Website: home-depot
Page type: customer-info-address
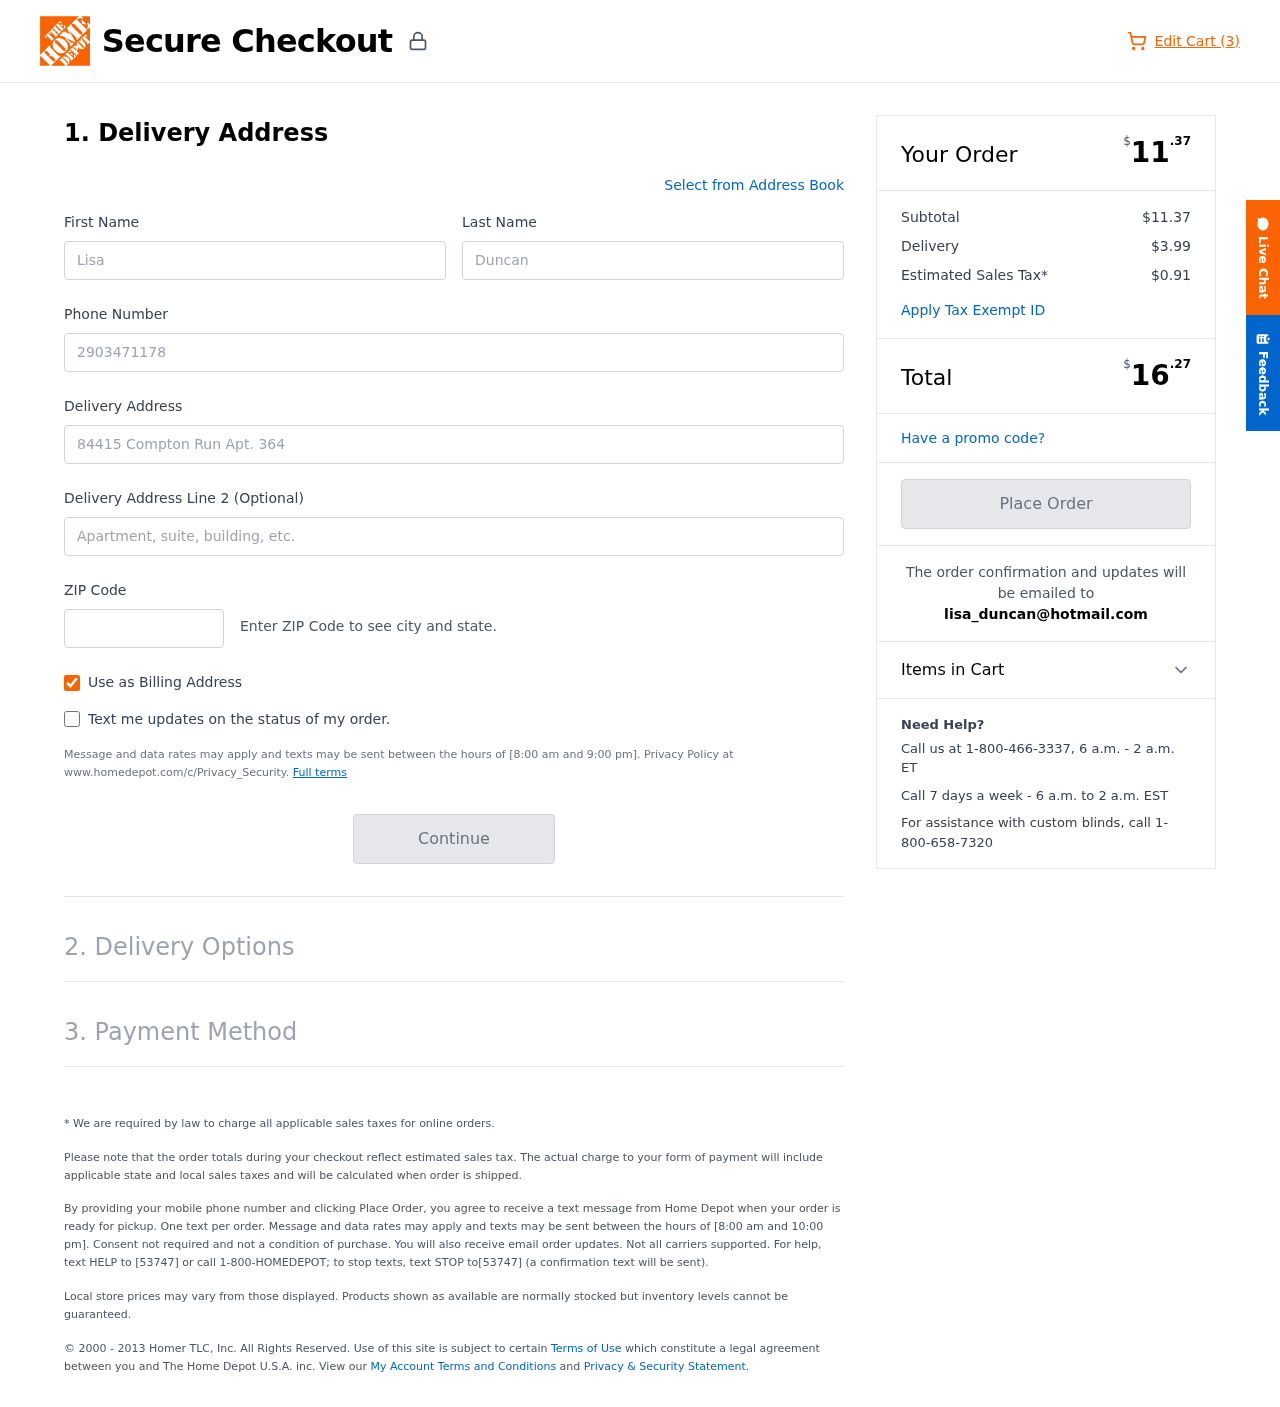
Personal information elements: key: PII_EMAIL
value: lisa_duncan@hotmail.com
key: PII_FIRSTNAME
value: Lisa
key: PII_LASTNAME
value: Duncan
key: PII_PHONE
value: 2903471178
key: PII_POSTCODE
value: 13991
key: PII_STREET
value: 84415 Compton Run Apt. 364
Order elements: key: ORDER_NUM_ITEMS
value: Edit Cart (3)
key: ORDER_SUBTOTAL_HEADER
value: $11.37
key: ORDER_SUBTOTAL
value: $11.37
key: ORDER_SHIPPING_COST
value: $3.99
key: ORDER_TAX
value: $0.91
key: ORDER_TOTAL2
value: $16.27